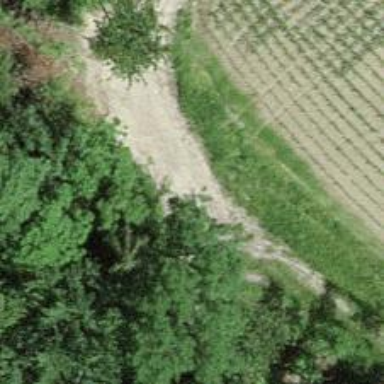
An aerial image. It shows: Gravel track with grade3 tracktype.